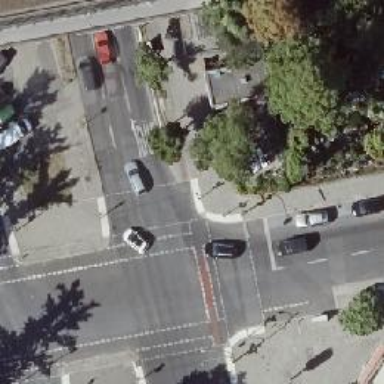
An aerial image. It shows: Asphalt footway with marked crossing equipped with traffic signals.